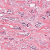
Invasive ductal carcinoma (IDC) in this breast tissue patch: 1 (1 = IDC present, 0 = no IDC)